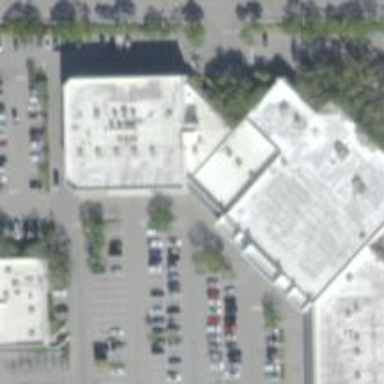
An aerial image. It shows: Parking space.